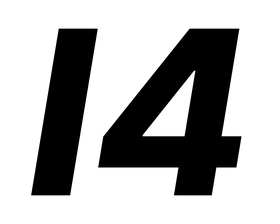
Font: Inter-Italic_ExtraBold_Italic